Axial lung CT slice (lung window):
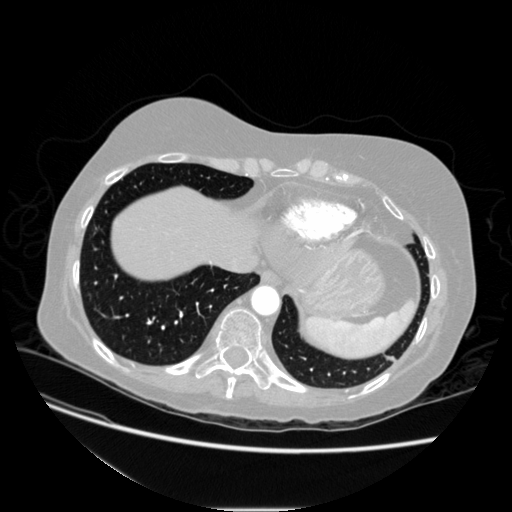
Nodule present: no